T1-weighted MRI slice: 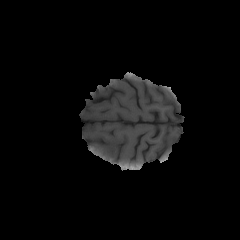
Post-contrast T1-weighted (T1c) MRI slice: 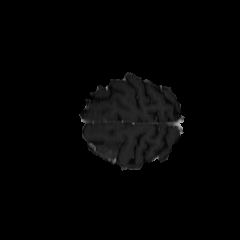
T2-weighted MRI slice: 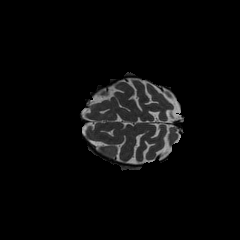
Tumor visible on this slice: yes